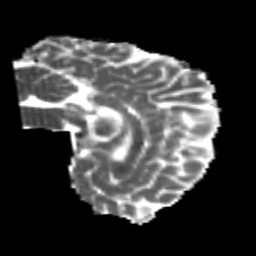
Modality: MD
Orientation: sagittal
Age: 22
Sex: male
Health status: healthy
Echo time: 0.074 s